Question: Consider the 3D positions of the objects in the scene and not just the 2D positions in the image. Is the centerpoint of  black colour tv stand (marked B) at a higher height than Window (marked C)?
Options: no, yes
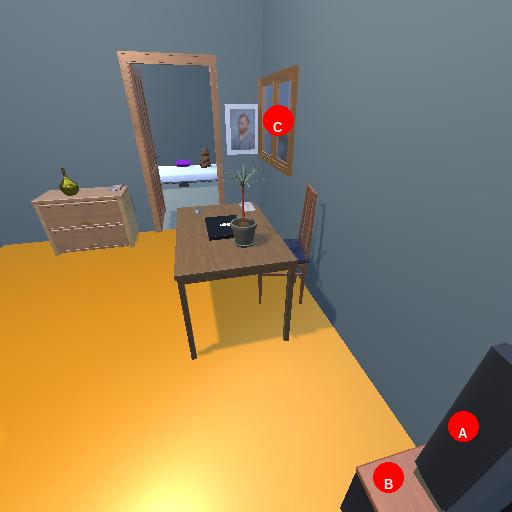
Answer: no